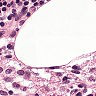
Metastatic tissue present: no